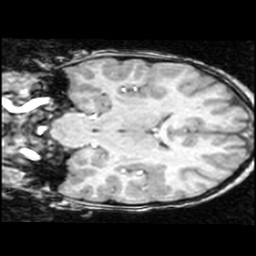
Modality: T1w
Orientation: coronal
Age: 9
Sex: male
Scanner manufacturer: ge
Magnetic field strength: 1.5 T
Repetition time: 0.03333 s
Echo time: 0.008 s